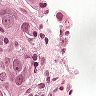
Metastatic tissue present: yes